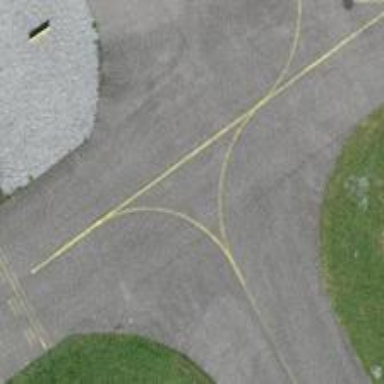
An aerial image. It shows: Image of taxiway at airport.